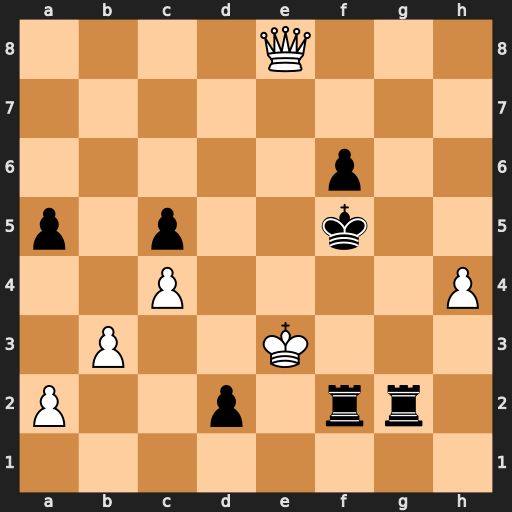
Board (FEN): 4Q3/8/5p2/p1p2k2/2P4P/1P2K3/P2p1rr1/8
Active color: w
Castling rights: -
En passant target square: -
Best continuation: Qe4#